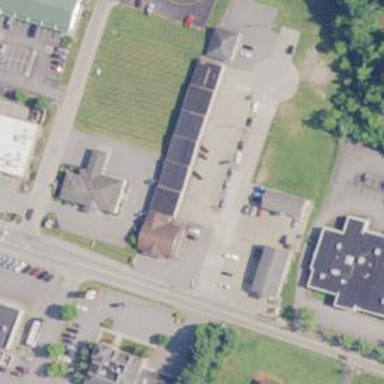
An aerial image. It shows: Pharmacy providing healthcare services.